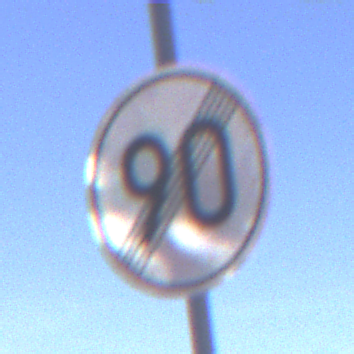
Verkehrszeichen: EndeGeschwindigkeit90
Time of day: Midday
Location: Outdoor (Nature)
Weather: Clear
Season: NotSpecified
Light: Natural